Chest X-ray:
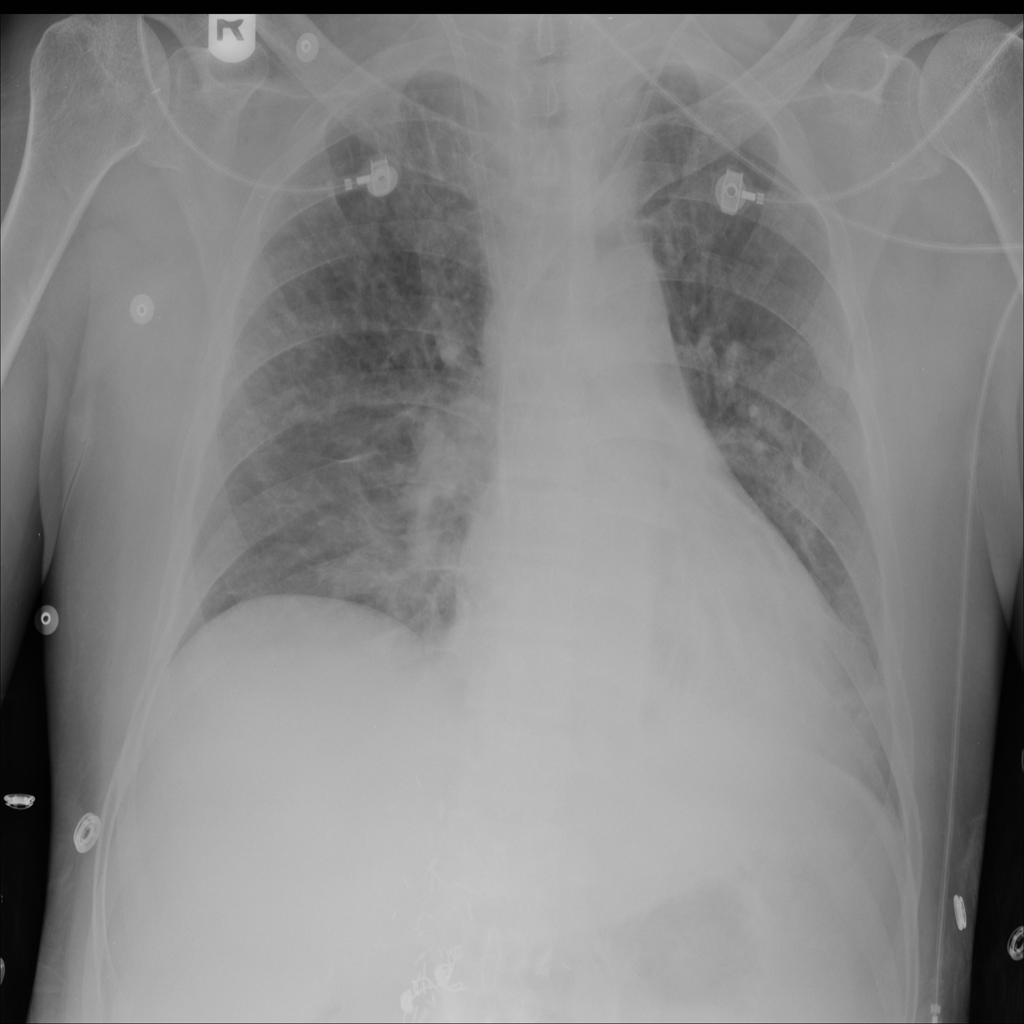
Findings: Consolidation, Cardiomegaly, Effusion
No abnormal finding: no